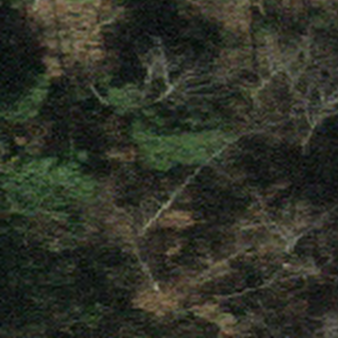
Label: other